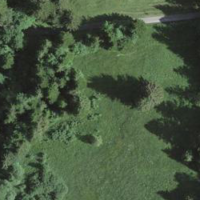
EUNIS habitat code: 23
Species observed at this site:
Petasites albus